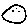
Label: moon